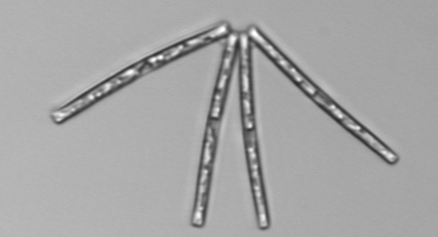
Label: Thalassionema